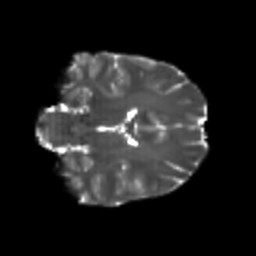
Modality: T2w
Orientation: coronal
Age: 26
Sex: male
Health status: healthy
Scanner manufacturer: philips
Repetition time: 7.389 s
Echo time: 0.08599 s